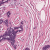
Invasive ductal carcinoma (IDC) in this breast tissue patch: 0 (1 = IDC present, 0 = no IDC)